Question: Given a description of the three-view drawing of a solid figure, find the maximum number of small cubes that the solid figure can be composed of when the three-view constraints are met.
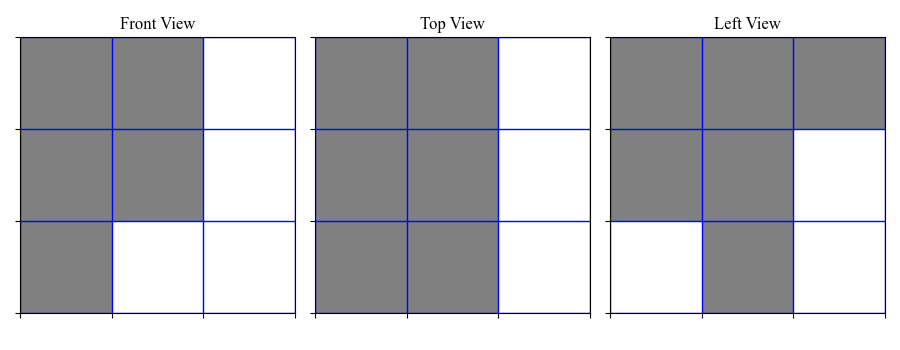
Answer: 11